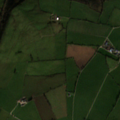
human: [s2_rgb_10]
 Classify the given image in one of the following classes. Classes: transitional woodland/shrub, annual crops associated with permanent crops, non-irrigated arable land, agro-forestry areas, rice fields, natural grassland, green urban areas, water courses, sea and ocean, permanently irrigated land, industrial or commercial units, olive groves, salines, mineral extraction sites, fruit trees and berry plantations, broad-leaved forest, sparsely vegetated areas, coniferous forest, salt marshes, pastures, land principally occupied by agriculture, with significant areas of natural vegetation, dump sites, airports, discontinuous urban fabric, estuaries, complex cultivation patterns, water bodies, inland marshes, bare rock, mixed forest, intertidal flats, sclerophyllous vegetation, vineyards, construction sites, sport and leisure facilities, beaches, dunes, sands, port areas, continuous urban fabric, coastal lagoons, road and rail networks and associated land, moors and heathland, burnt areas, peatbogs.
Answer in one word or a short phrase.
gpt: pastures, mixed forest